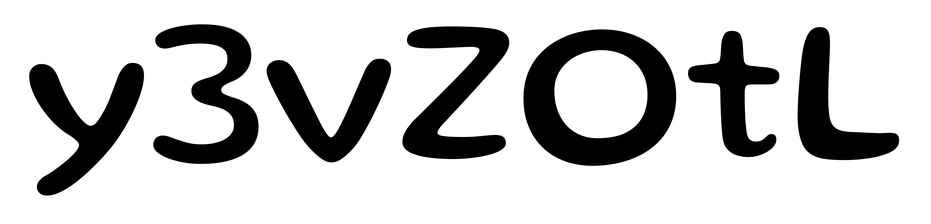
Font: Gluten_Regular